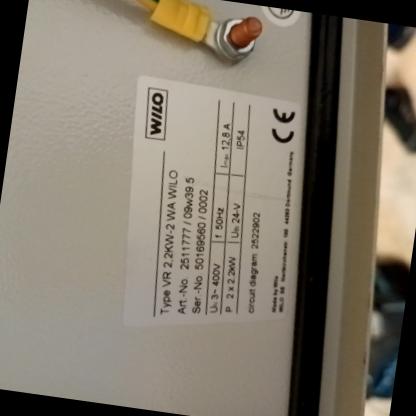
Klasa: tabliczka-znamionowa